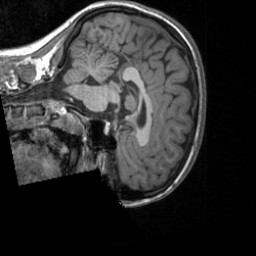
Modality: T1w
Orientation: sagittal
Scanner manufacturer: siemens
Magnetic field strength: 3 T
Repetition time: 1.9 s
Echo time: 0.00226 s